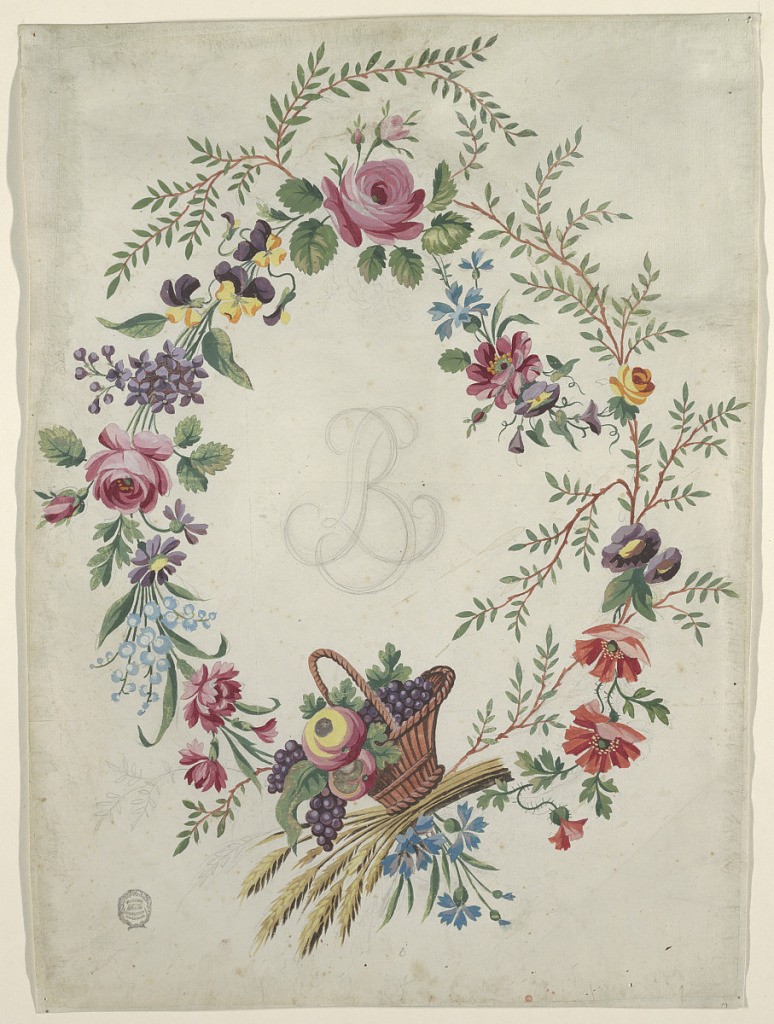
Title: Drawing
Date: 1815-1840
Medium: Pencil, gouache; parts are oxydized. Paper
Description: Vertical rectangle. Flower boughs and a basket full of fruits, standing upon a sheaf form, an ovoidal framing supposed to be in Louis XV style. The monogram is drawn in pencil in the center.